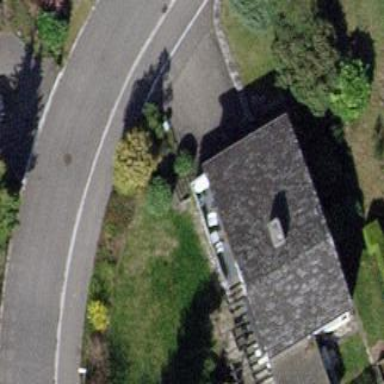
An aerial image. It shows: Detached building with gabled roof.